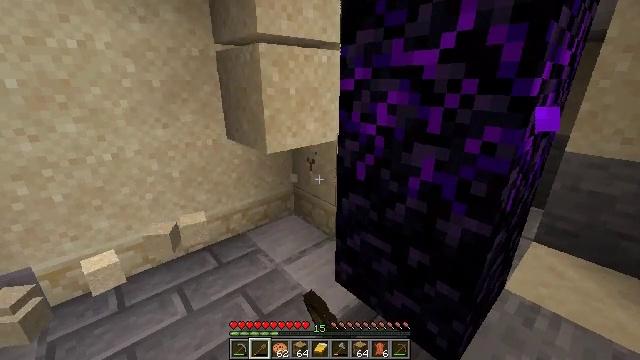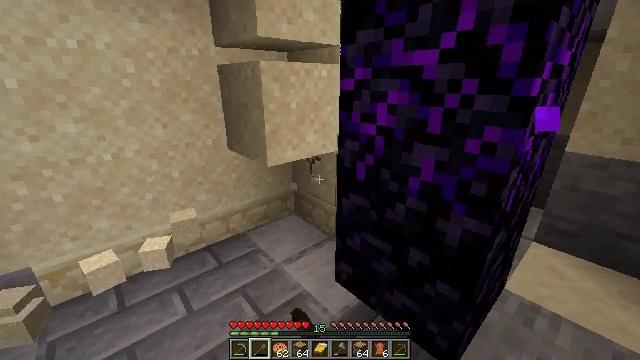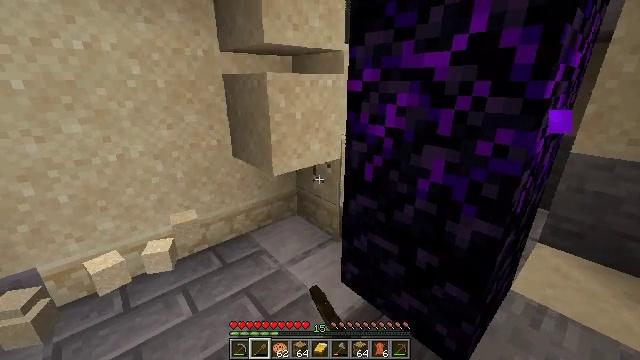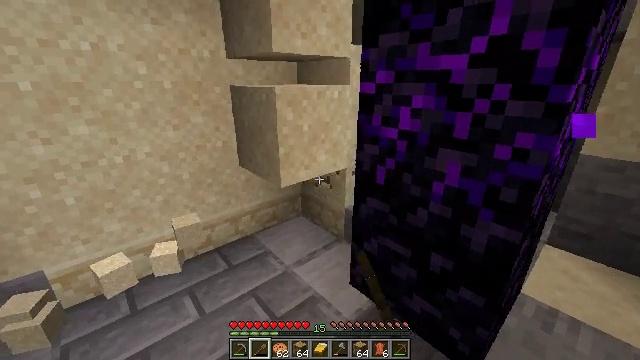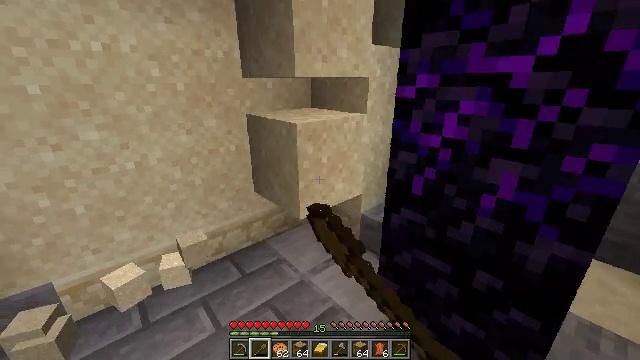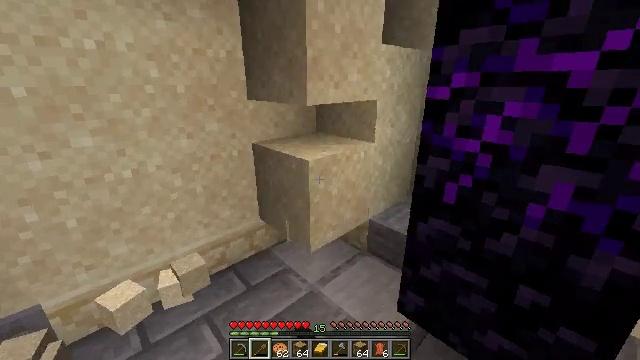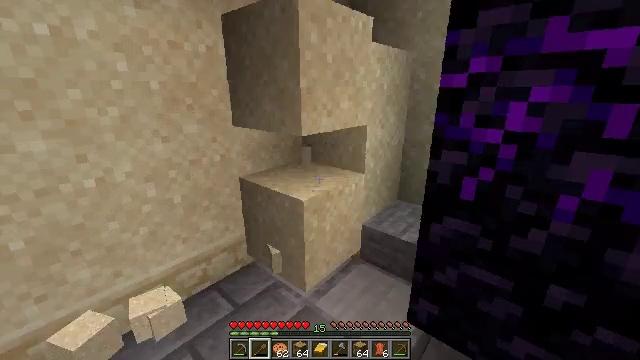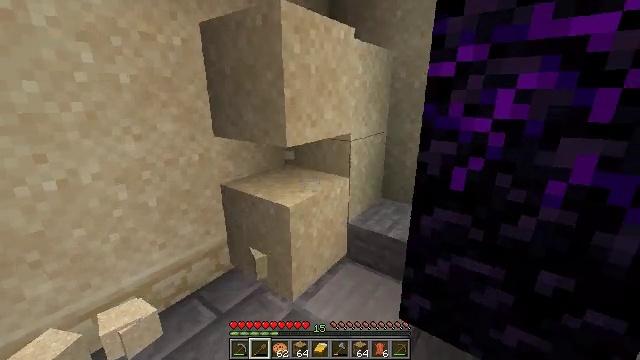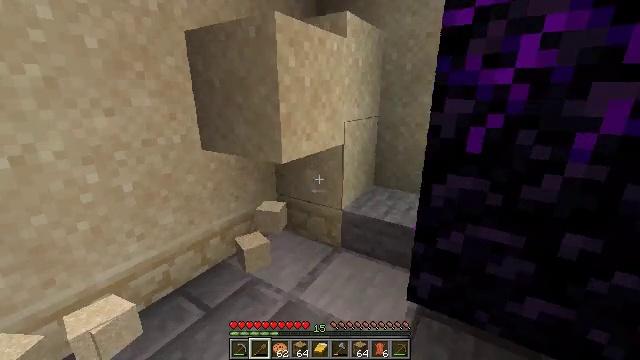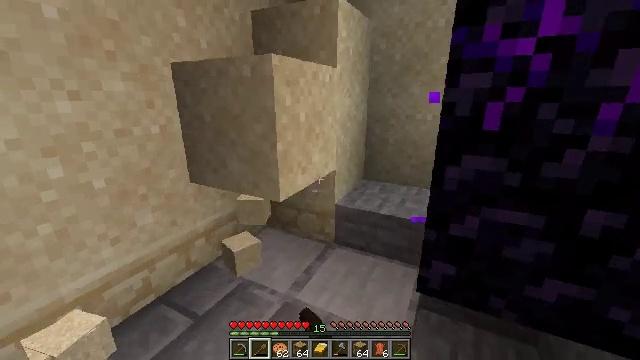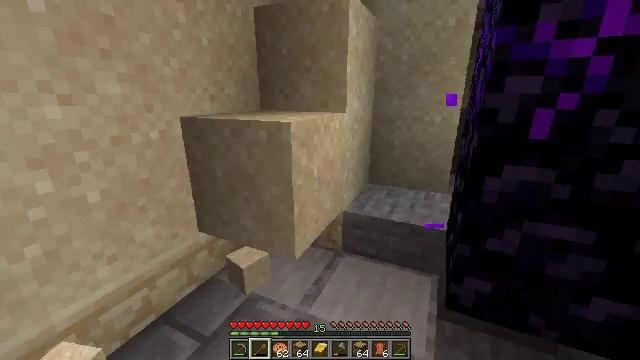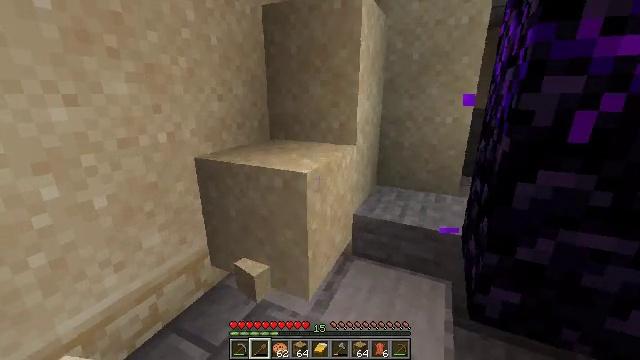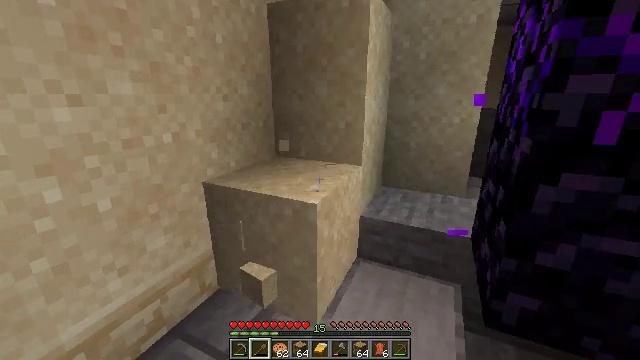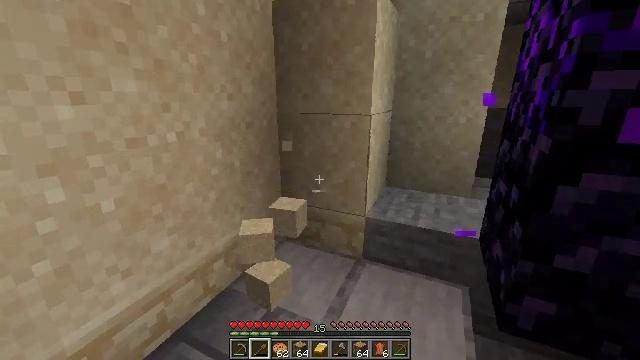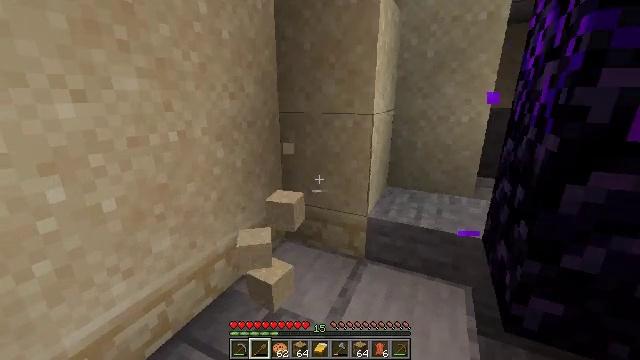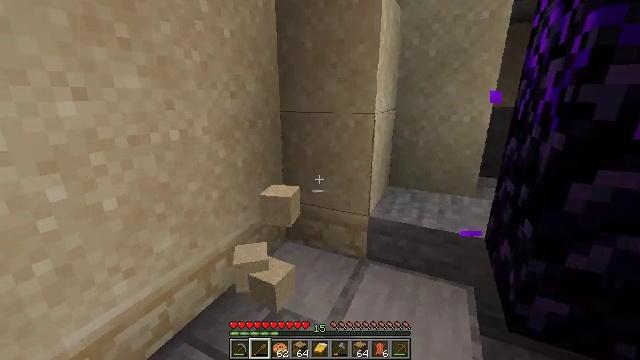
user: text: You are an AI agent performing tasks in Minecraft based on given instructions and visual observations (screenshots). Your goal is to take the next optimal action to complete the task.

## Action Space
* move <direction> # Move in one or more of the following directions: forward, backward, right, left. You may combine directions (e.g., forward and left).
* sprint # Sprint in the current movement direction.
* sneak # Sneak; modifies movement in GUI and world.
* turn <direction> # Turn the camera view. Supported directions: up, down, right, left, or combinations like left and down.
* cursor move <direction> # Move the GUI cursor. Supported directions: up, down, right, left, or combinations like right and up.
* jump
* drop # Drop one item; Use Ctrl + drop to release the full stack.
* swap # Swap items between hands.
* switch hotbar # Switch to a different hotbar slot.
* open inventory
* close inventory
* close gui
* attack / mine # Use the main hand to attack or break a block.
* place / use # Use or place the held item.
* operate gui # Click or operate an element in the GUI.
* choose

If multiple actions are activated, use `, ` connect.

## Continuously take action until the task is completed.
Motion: motion action
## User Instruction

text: Mine sand by the water.
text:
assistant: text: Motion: attack / mine
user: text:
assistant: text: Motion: move left, attack / mine
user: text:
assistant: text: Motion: move forward and move left, attack / mine
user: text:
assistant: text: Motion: move forward and move left, attack / mine
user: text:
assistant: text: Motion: move forward and move left, turn right, attack / mine
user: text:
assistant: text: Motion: move forward and move left, turn right and up, attack / mine
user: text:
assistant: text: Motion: move forward and move left, turn right, attack / mine
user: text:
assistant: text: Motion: move forward and move left, turn right, attack / mine
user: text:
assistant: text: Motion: move forward and move left, turn right, attack / mine
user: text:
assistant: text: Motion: move forward and move left, turn right, attack / mine
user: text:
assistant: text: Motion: no_op
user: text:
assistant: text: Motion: no_op
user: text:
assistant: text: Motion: no_op
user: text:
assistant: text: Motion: no_op
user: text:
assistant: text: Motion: no_op
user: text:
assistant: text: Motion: turn down
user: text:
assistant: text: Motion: turn left and down
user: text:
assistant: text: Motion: move back
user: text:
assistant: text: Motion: move back
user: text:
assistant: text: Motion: move back, turn right
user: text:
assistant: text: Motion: move back, turn right
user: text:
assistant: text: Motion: turn right and up
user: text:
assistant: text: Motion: turn right and up
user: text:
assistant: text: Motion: no_op
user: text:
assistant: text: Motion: move left
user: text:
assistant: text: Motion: move left, turn right
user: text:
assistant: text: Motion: move forward and move left, turn right
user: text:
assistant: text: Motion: move forward and move left, turn right
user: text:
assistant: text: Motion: move forward and move left, turn right and down
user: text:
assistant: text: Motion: move left, turn down